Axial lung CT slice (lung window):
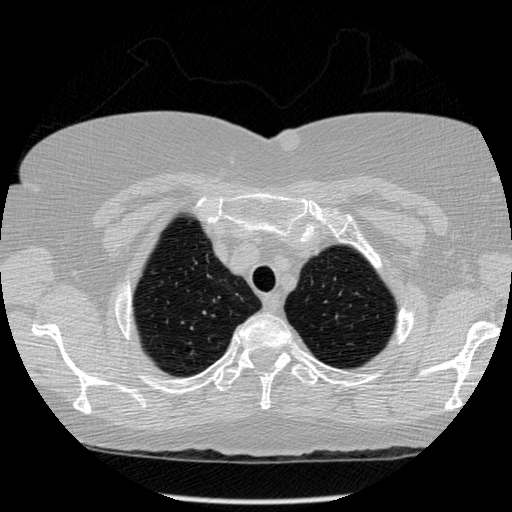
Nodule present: no